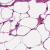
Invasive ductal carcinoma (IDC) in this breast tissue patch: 0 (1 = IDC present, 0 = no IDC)